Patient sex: M
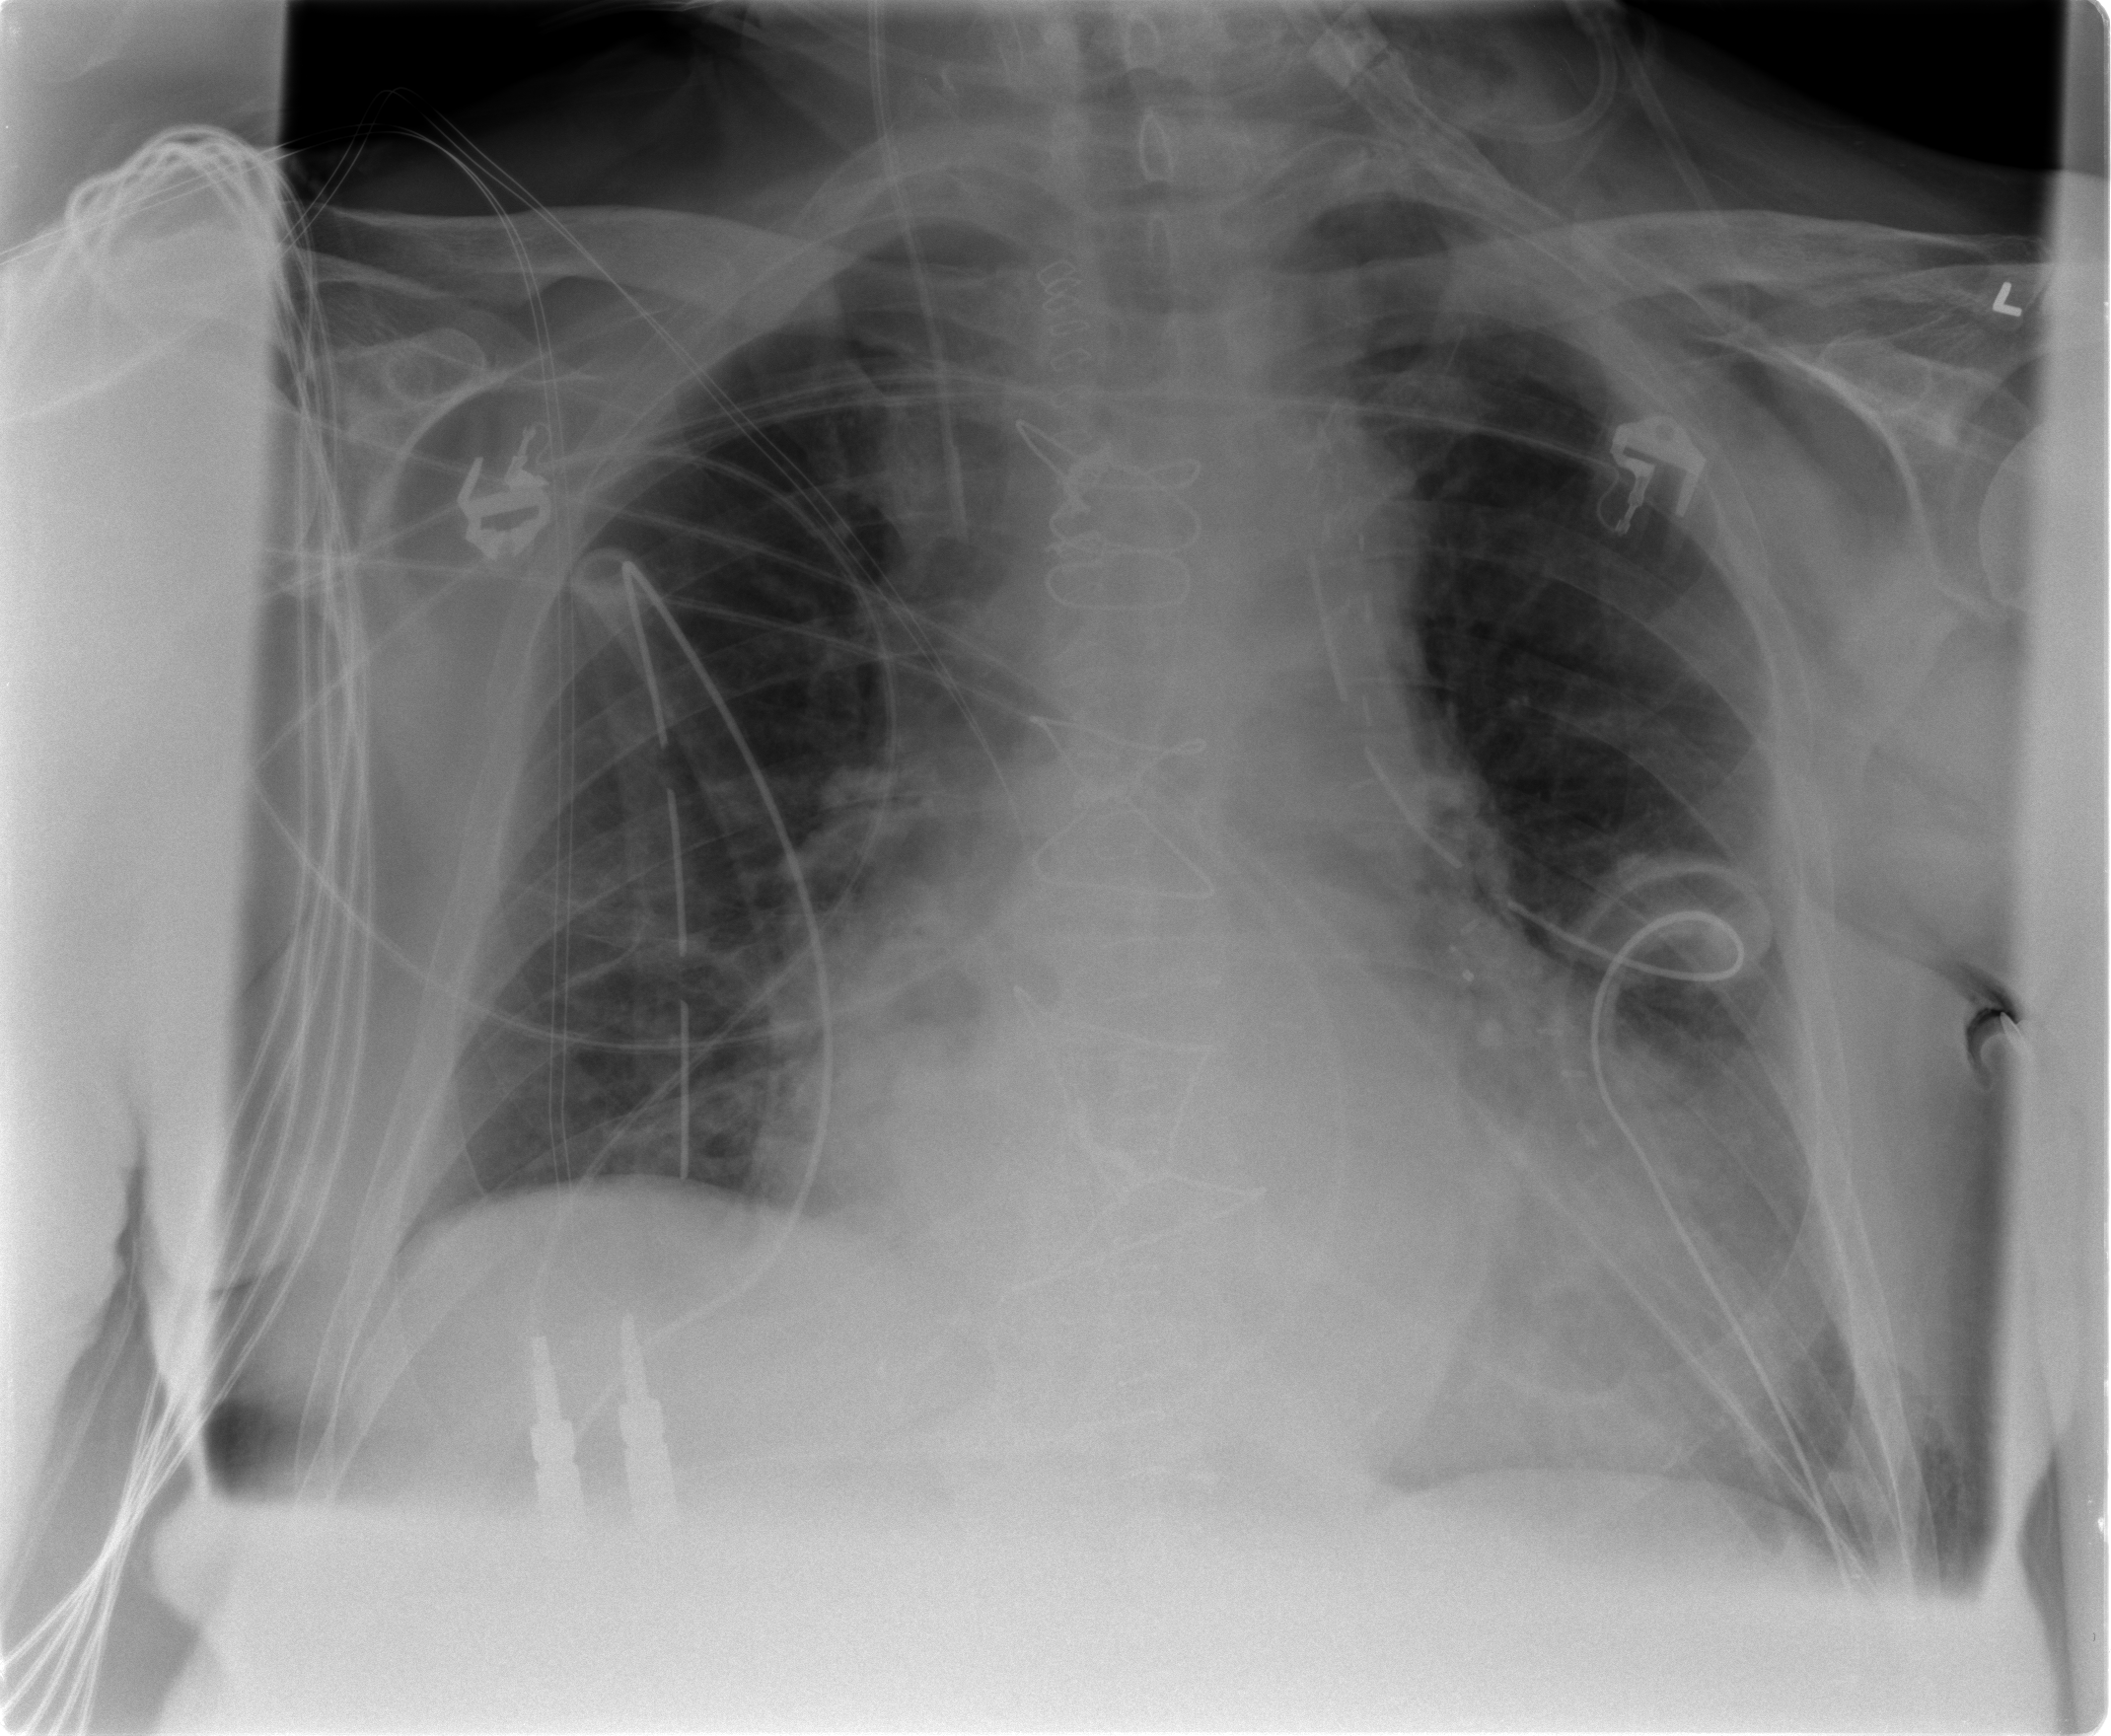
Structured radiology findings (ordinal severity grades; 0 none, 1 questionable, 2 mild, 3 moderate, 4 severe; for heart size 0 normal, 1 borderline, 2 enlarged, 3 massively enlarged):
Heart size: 2
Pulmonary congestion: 2
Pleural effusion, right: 0
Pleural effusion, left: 0
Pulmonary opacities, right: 2
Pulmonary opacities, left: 0
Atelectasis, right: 2
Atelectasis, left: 2